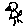
Label: bird